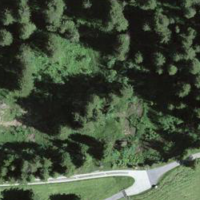
EUNIS habitat code: 41
Species observed at this site:
Panorpa communis